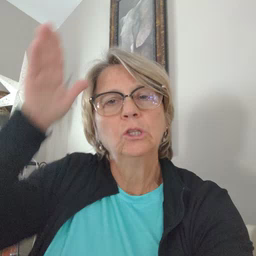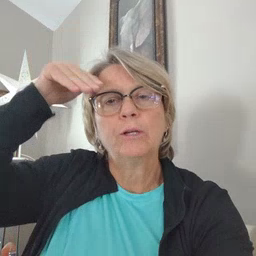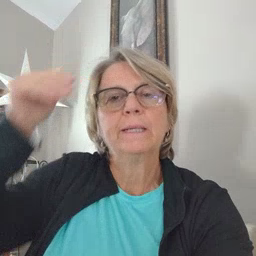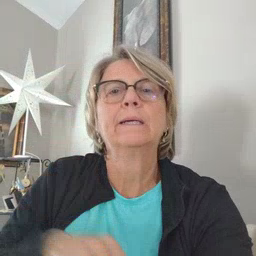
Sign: donkey